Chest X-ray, PA view. Patient: 25 years old, sex F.
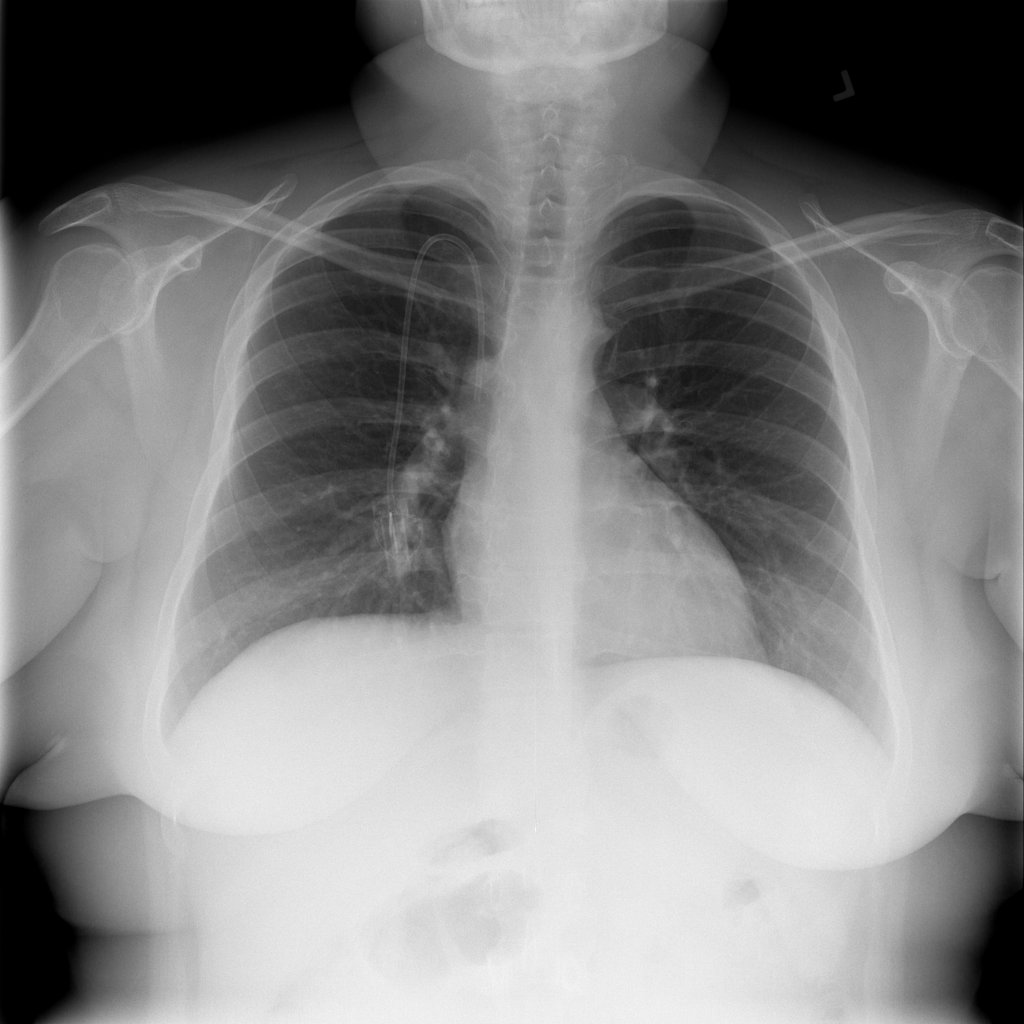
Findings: No Finding